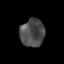
Tissue: prostate
Cell type: Epithelial cells
Senescence score: 0.3525
Nuclear area (px): 667
Mean DAPI intensity: 75.678